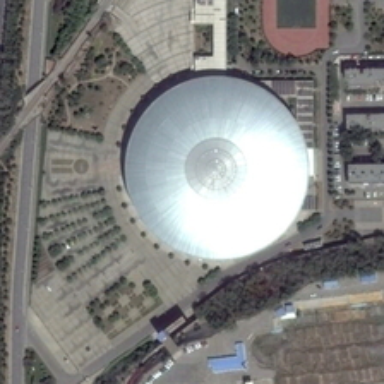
A round white gymnasium near a ground track field and some buildings are set at the corner of two crossed roads .